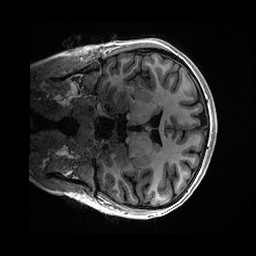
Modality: T1w
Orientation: coronal
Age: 21
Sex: female
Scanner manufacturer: ge
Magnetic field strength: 3 T
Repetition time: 0.006952 s
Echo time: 0.00292 s